Field crop: tomato
Growth stage: 2
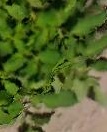
Species: tomato